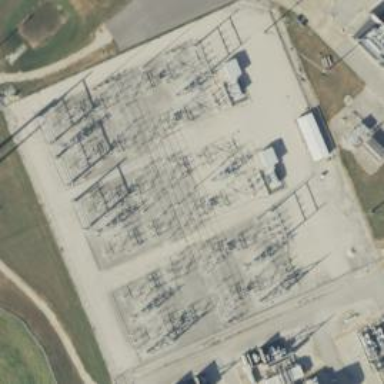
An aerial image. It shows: Outdoor power substation. The substation is at the transmission level. It is surrounded by fence.